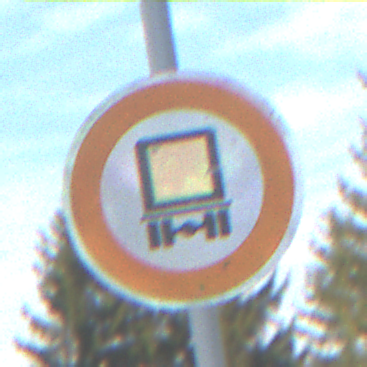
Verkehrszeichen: VerbotKennzeichnungspflichtigeKraftfahrzeugeGefaehrlicheGueter
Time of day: Midday
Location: Outdoor (Suburban)
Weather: PartlyCloudy
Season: NotSpecified
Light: Natural